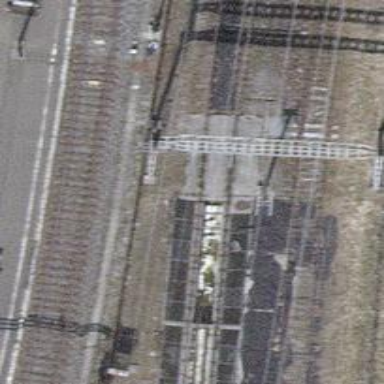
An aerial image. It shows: Disused railway yard with one track.